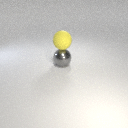
large gray metal sphere below large yellow rubber sphere